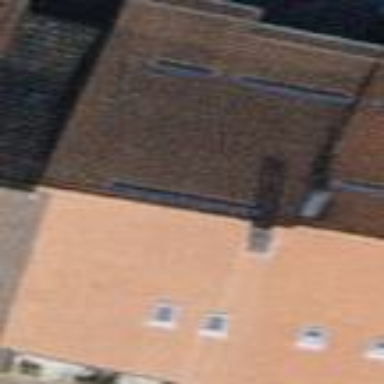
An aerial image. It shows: Terrace-style building with gabled roof.